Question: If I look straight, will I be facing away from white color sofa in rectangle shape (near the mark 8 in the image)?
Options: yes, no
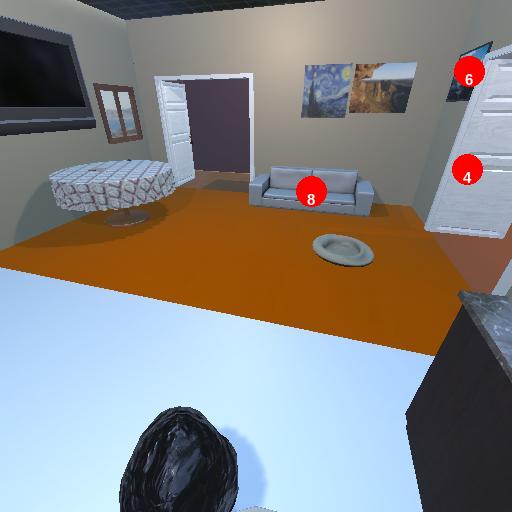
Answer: yes